Question: So, i have a view like on the image below. Plus I will add a Save button. You can also see my XML file. I am using this code to load image from drawable folder by pressing the next and previous buttons:
'''
public void onClick(View v) {
switch (v.getId()){
case R.id.bNext:
a++;
setImage(a);
break;
case R.id.bPrevious:
if(a>0)
{
a--;
setImage(a);
break;
}
}
}
private void setImage(int a){
if (a == 0)
{
slika.setImageResource(R.drawable.l2);
a = 1;
}
else if (a == 1)
{
slika.setImageResource(R.drawable.l3);
a = 2;
}
else if (a == 2)
{
slika.setImageResource(R.drawable.l4);
a = 3;
}
else if (a == 3)
{
slika.setImageResource(R.drawable.l5);
a = 4;
}
else if (a == 4)
{
slika.setImageResource(R.drawable.l6);
a = 5;
}
.
.
.
.
.
else if (a == 55)
{
slika.setImageResource(R.drawable.l57);
a = 56;
}
}
'''
I need to save the image that is currently on the screen. I found some answers on stackoverflow, but those are all for specific image with known name. I don't know what image a user will want to save.

'''
<?xml version="1.0" encoding="utf-8"?>
<RelativeLayout xmlns:android="http://schemas.android.com/apk/res/android"
android:layout_width="match_parent"
android:layout_height="fill_parent"
android:gravity="center">
<ImageView
android:id="@+id/imageView1"
android:layout_width="fill_parent"
android:layout_height="fill_parent"
android:layout_centerHorizontal="true"/>
<Button
android:id="@+id/bMenu"
android:layout_width="80dp"
android:layout_height="35dp"
android:layout_alignParentBottom="true"
android:layout_marginBottom="10dp"
android:layout_marginLeft="120dp"
android:background="@drawable/buttons"
android:gravity="center"
android:padding="0dp"
android:text="Menu"
android:textColor="#ffffff"
android:textSize="23dp" />
<Button
android:id="@+id/bNext"
android:layout_width="80dp"
android:layout_height="35dp"
android:layout_alignParentBottom="true"
android:layout_marginBottom="10dp"
android:layout_marginLeft="220dp"
android:background="@drawable/buttons"
android:padding="0dp"
android:text="Next"
android:textSize="23dp"
android:textColor="#ffffff" />
<Button
android:id="@+id/bPrevious"
android:layout_width="80dp"
android:layout_height="35dp"
android:layout_alignParentBottom="true"
android:layout_marginBottom="10dp"
android:layout_marginLeft="20dp"
android:background="@drawable/buttons"
android:gravity="center"
android:padding="0dp"
android:text="Previous"
android:textColor="#ffffff"
android:textSize="23dp" />
</RelativeLayout>
'''
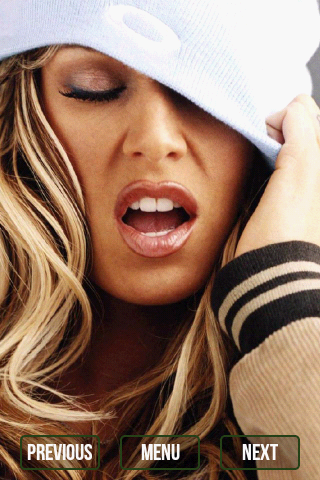
Answer: '''
String folder = "/sdcard/Pictures/MyAppFolder";
void save(){
Imageview view = (ImageView)findViewById(R.id.cachesView);
view.buildDrawingCache();
Bitmap yourBitmap = view.getDrawingCache();
final File myDir = new File(folder);
myDir.mkdirs();
final Random generator = new Random();
int n = 10000;
n = generator.nextInt(n);
final String fname = "StyleMe-" + n + ".png";
File file = new File(myDir, fname);
if (file.exists()) {
FileOutputStream out = new FileOutputStream(file);
yourBitmap.compress(CompressFormat.JPEG, 100, out);
out.flush();
out.close();
sendBroadcast(
new Intent(Intent.ACTION_MEDIA_MOUNTED,
Uri.parse("file://"+ Environment.getExternalStorageDirectory()))
); // this will refresh the gallery app.
Toast.makeText(getApplication(), "Image Saved", Toast.LENGTH_SHORT).show();
}
}
'''
## please see
add this method in your class and on click button put
'''
save();
'''